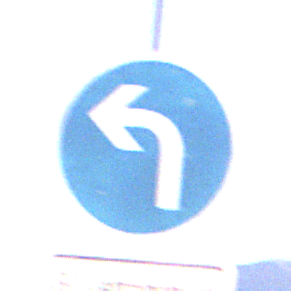
Verkehrszeichen: VorgeschriebeneFahrtrichtungLinks
Zusatzzeichen unten: BesondereFahrzeugeUndTransportgueter12
Umgebung: Outdoor, Nature
Tageszeit: Midday
Wetter: Clear
Licht: Natural
Jahreszeit: NotSpecified
Kontrast: HighContrast